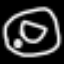
Label: donut